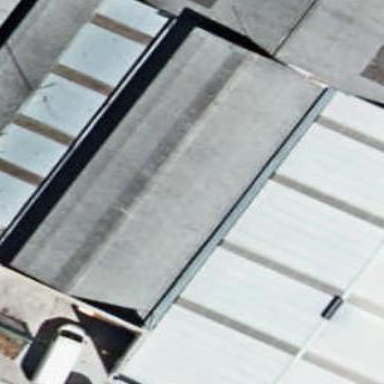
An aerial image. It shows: Warehouse building.